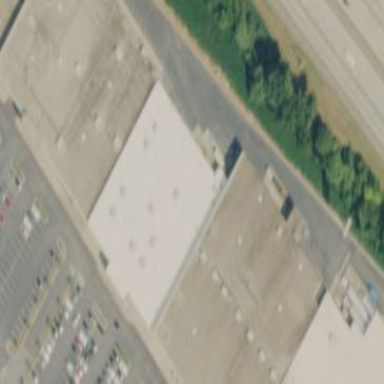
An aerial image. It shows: Department store building.